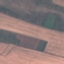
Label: AnnualCrop